Question: I'm working on developing a basic Android app for school and am having some issues with the layout. I am using a table layout with several rows.
The problem I'm having is with the width of items. When I add buttons to the top or bottom of the page, the text views in the other rows seem to inherit the button width. I need these text views to be narrow, about the size of a single character. It seems that the items width is set to the widest item in the table. I've tried several properties but have had no luck.
Any guidance would be appreciated.
Here's a screenshot -

Here's my code -
'''
<TableLayout xmlns:android="http://schemas.android.com/apk/res/android"
android:layout_width="fill_parent"
android:layout_height="fill_parent"
android:gravity="fill"
android:padding="20dp"
android:shrinkColumns="1" >
<TableRow
android:id="@+id/tableRow1"
android:layout_width="wrap_content"
android:layout_height="wrap_content">
<Button
android:id="@+id/button1"
android:layout_width="wrap_content"
android:layout_height="wrap_content"
android:text="Start" />
</TableRow>
<TableRow
android:id="@+id/tableRow2"
android:layout_width="wrap_content"
android:layout_height="wrap_content" >
<TextView
android:id="@+id/textView1"
android:layout_width="wrap_content"
android:layout_height="wrap_content"
android:text=""
android:height="50dp"
android:width="50dp" />
<TextView
android:id="@+id/textView2"
android:layout_width="wrap_content"
android:layout_height="wrap_content"
android:text=""
android:width="50dp"
android:height="50dp" />
</TableRow>
<TableRow
android:id="@+id/tableRow3"
android:layout_width="wrap_content"
android:layout_height="wrap_content" >
<TextView
android:id="@+id/textView3"
android:layout_width="wrap_content"
android:layout_height="wrap_content"
android:text=""
android:width="50dp"
android:height="50dp" />
<TextView
android:id="@+id/textView4"
android:layout_width="wrap_content"
android:layout_height="wrap_content"
android:text=""
android:width="50dp"
android:height="50dp" />
</TableRow>
'''
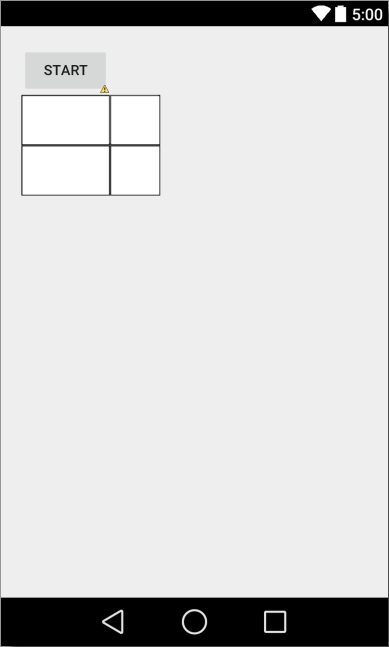
Answer: Just add 'layout_span' to your views according to how many columns you want the particular view to span.
For example, in your code:
'''
<TableRow
android:id="@+id/tableRow1"
android:layout_width="wrap_content"
android:layout_height="wrap_content">
<Button
android:id="@+id/button1"
android:layout_width="wrap_content"
android:layout_height="wrap_content"
android:text="Start"
android:layout_span="2" />
</TableRow>
'''
Then for each 'TextView' give a 'layout_span' of 1.